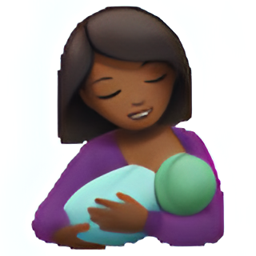
Name: breast feeding
Emoji: 🤱🏾
Group: People & Body
Sub-group: person-role